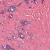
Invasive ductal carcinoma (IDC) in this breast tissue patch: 1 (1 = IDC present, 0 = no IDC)